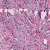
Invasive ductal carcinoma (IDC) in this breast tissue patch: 1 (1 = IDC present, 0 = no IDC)